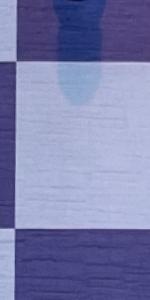
Label: Empty